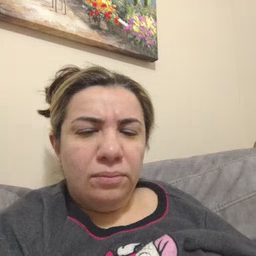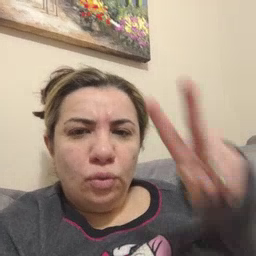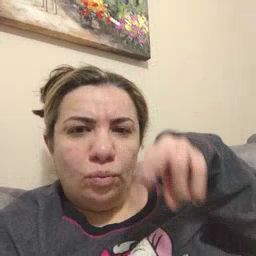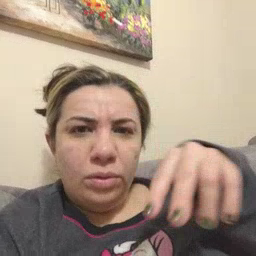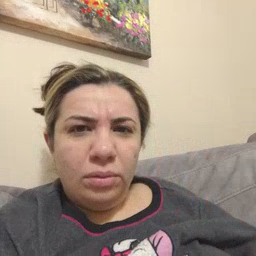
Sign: read